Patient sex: M
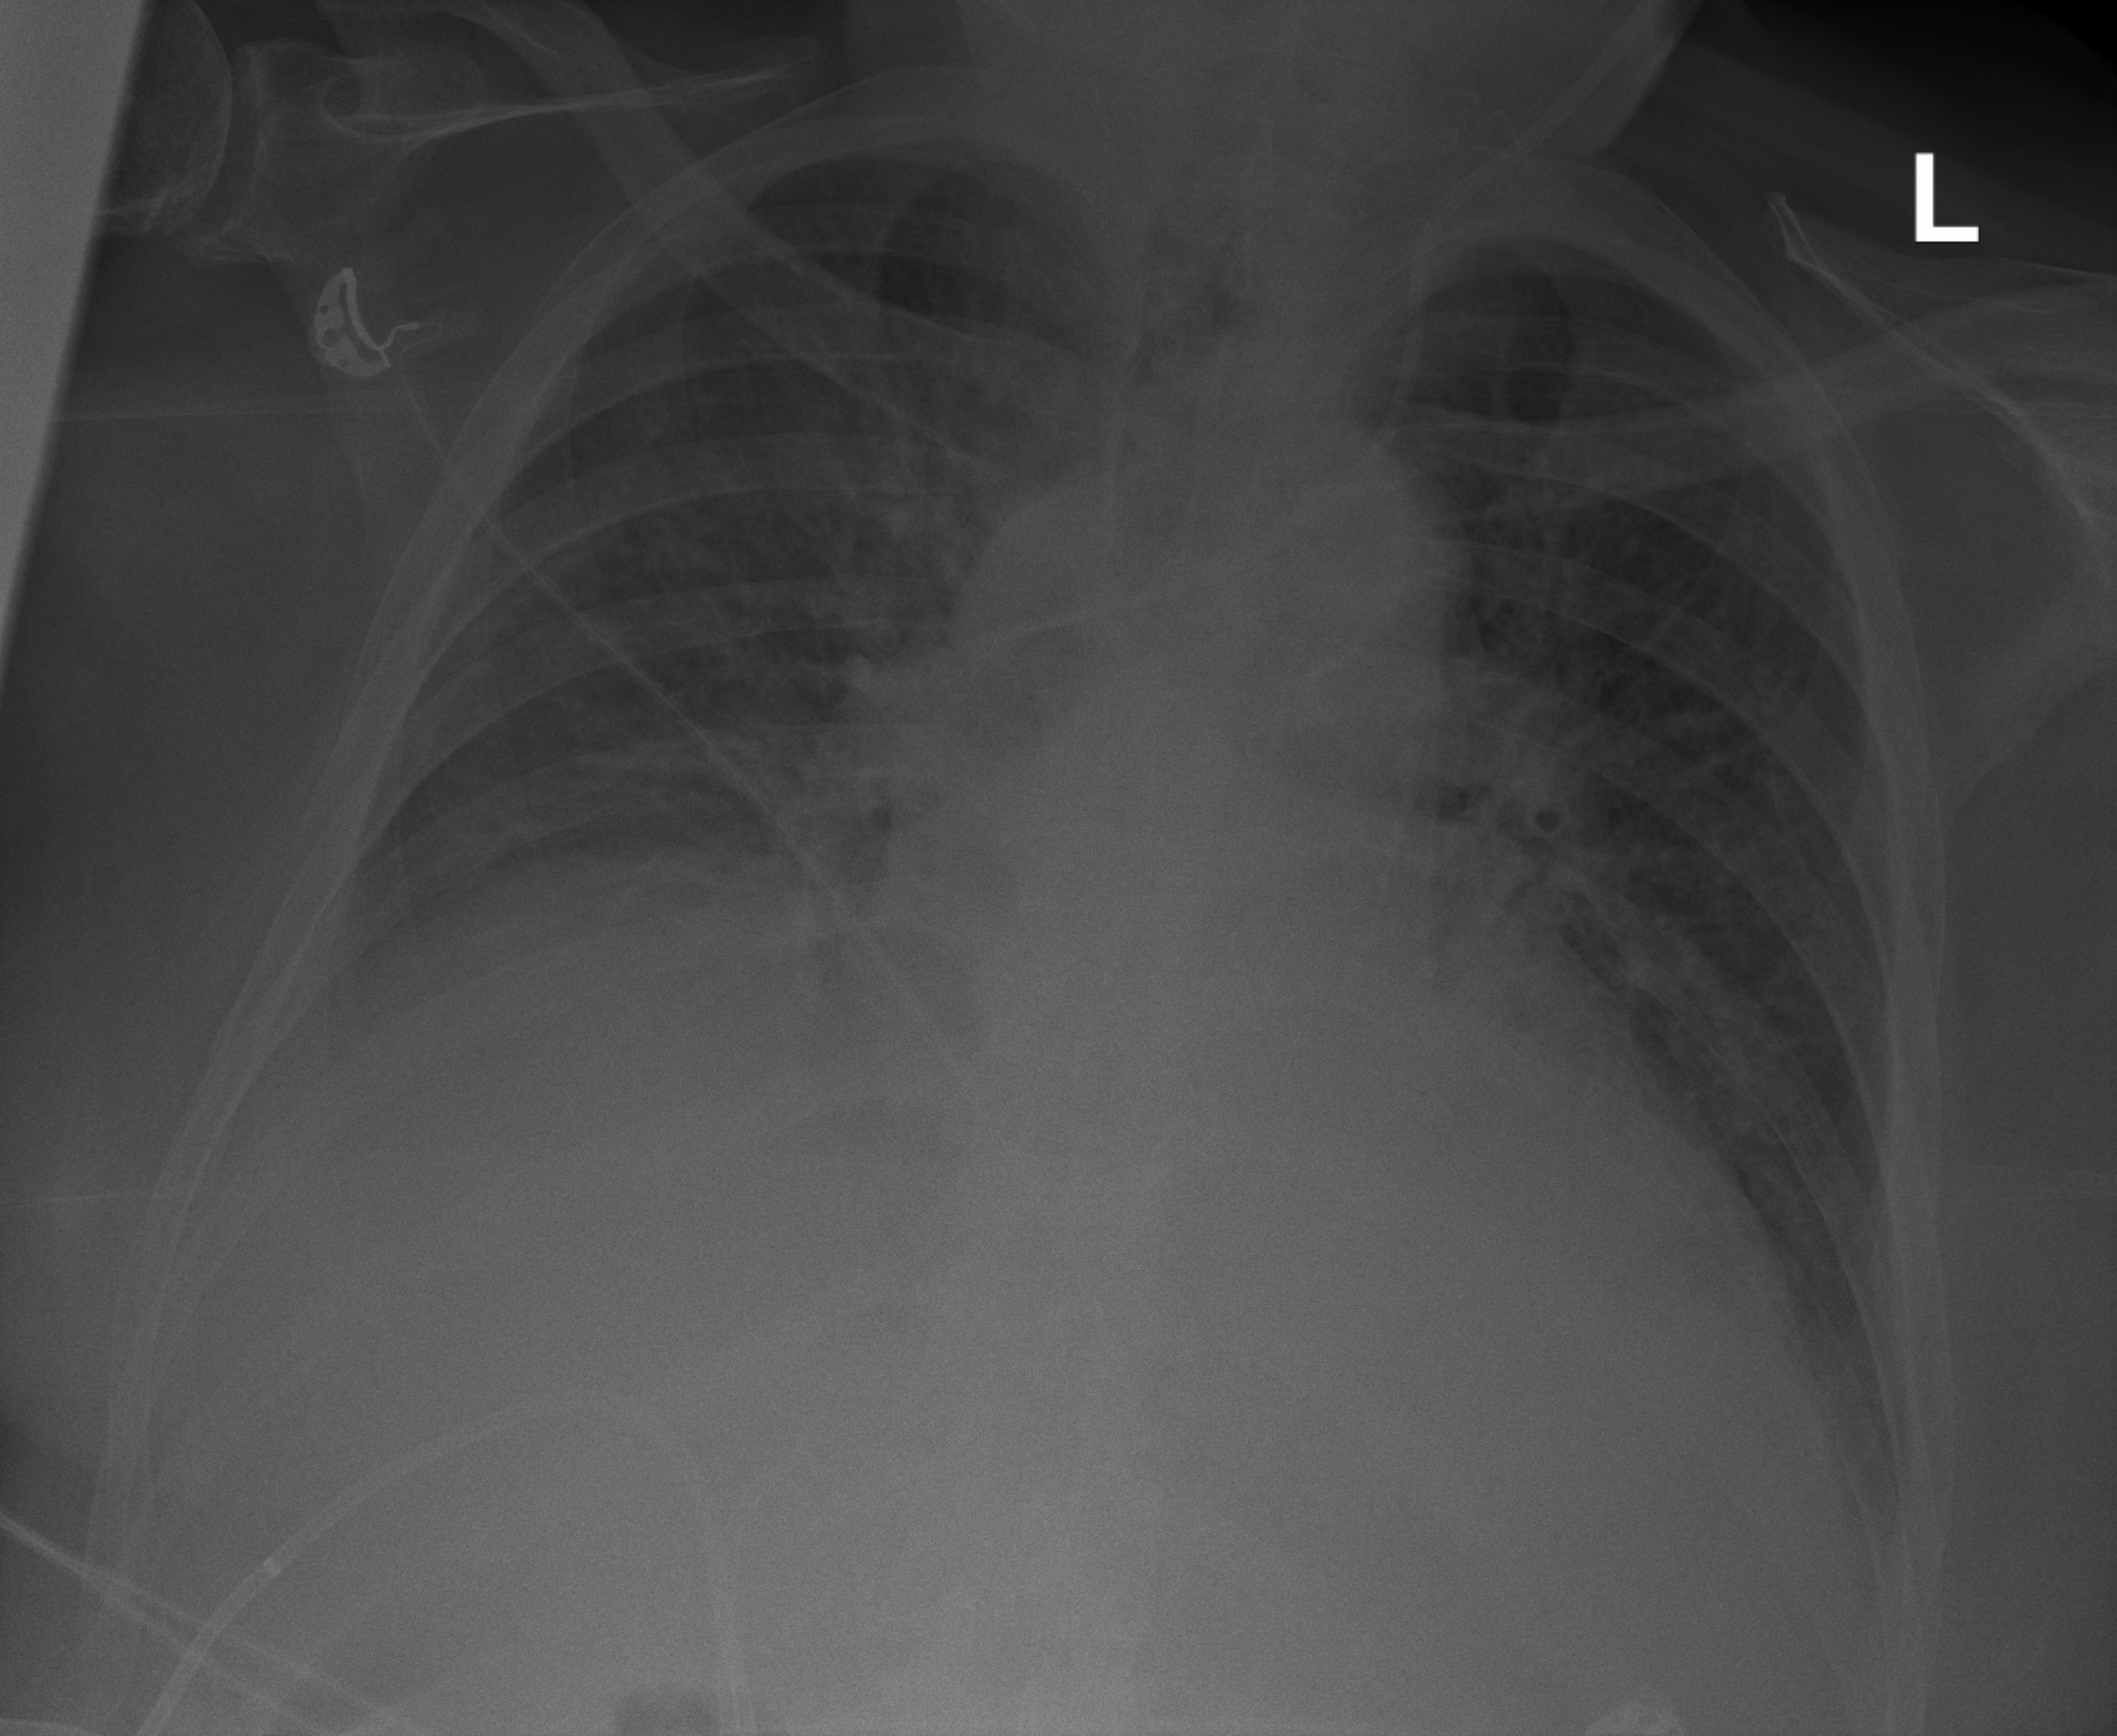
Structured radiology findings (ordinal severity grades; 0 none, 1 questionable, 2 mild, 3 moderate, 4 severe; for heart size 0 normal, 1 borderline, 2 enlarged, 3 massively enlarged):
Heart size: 2
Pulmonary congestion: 2
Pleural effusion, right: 2
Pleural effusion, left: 2
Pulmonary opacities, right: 0
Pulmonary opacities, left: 0
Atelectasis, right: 2
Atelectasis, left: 2